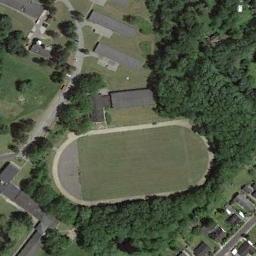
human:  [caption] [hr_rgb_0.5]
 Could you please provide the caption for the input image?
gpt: There is a track field in the lower left corner .

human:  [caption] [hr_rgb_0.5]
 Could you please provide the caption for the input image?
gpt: The track and field is surrounded by forest, Next to the building .

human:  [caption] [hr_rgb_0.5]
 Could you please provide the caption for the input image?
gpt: The ground track field is surrounded by a grove of trees .

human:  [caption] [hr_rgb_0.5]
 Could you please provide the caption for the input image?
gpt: The ground track field is surrounded by trees .

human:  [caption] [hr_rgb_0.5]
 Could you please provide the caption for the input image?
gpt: There are many green trees around the ground track field with a yellow track .